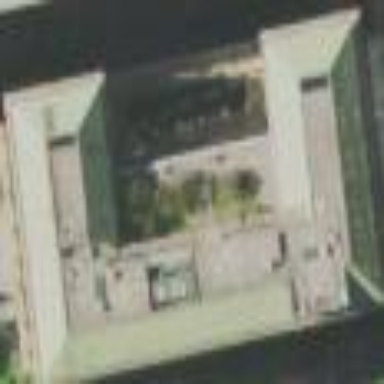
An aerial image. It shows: Office building.